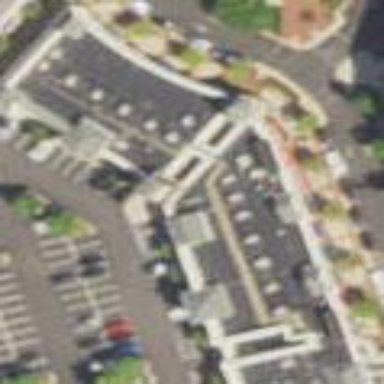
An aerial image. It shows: Retail building.